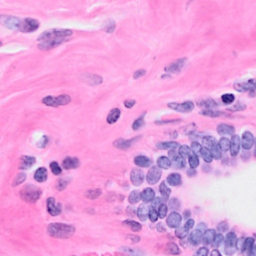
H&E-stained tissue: Breast